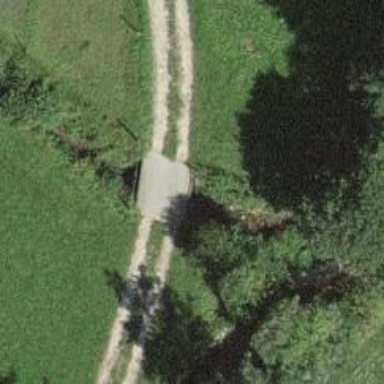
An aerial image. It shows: Track road with grade2 bridge.